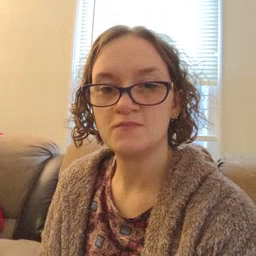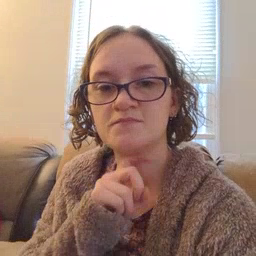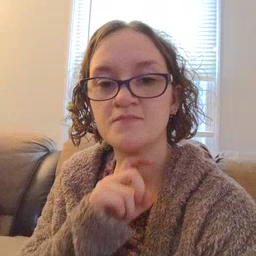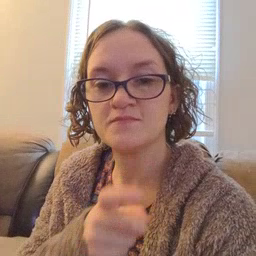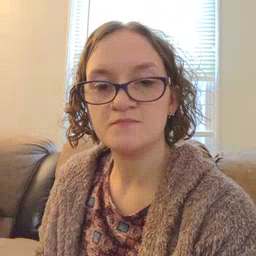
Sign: garbage